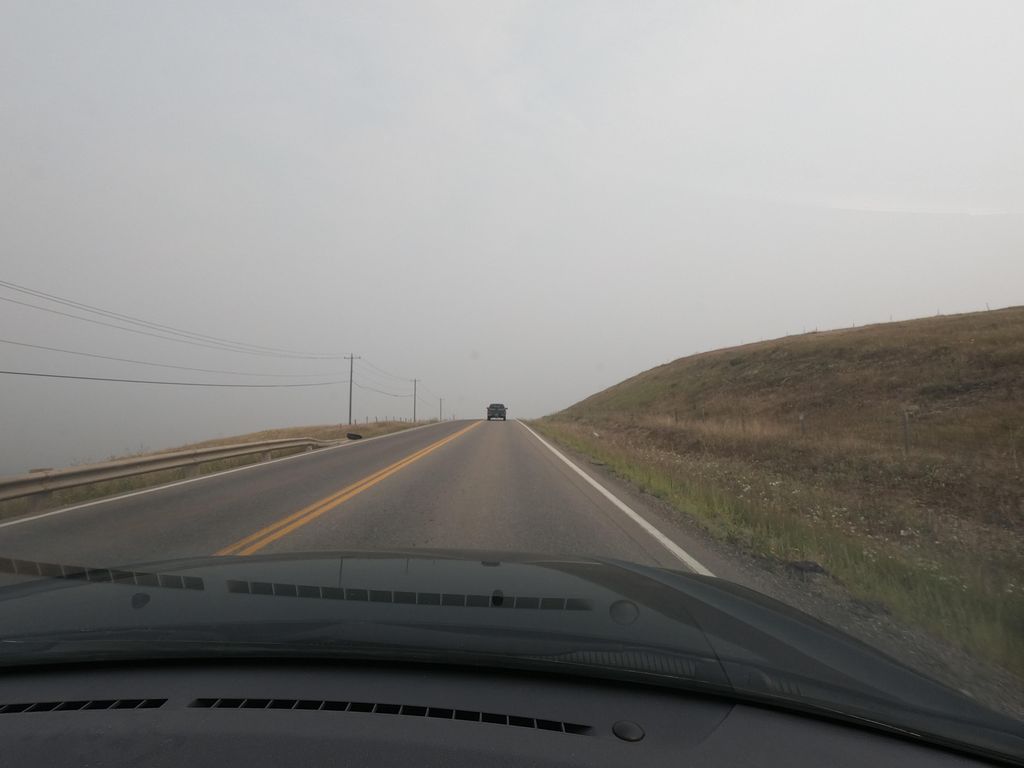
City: calgary